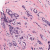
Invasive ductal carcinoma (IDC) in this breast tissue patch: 1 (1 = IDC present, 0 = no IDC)